Interaction volume radius: 5 \u00c5
Interaction volume height: 25 \u00c5
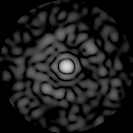
Disorder parameter: 0.8118